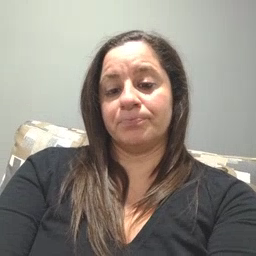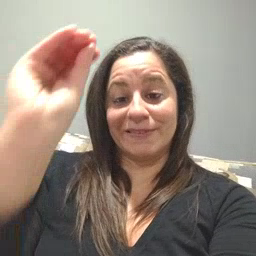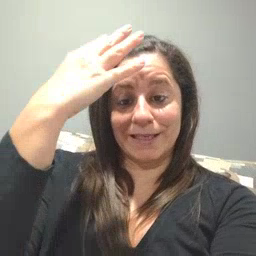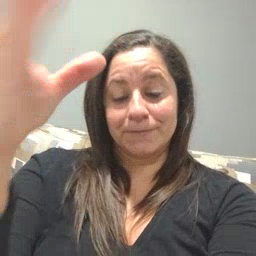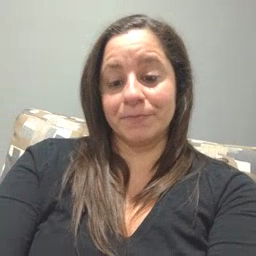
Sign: sun